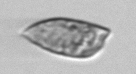
Label: Prorocentrum_dentatum